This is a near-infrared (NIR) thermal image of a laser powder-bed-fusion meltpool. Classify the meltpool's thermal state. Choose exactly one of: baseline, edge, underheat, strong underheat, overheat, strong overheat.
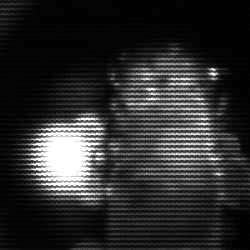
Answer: strong underheat